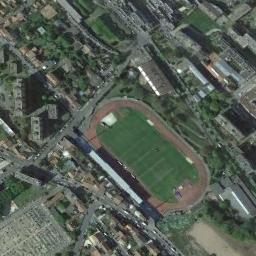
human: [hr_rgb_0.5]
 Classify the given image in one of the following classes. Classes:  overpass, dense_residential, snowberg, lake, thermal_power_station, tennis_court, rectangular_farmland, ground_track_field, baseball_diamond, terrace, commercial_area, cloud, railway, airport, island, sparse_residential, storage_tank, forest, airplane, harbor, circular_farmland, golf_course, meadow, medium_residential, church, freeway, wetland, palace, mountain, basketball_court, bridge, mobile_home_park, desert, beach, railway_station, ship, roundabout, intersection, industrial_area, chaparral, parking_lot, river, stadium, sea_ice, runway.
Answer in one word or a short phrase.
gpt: ground_track_field